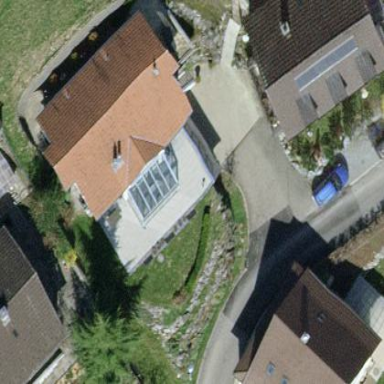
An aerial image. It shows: Detached building with gabled roof.